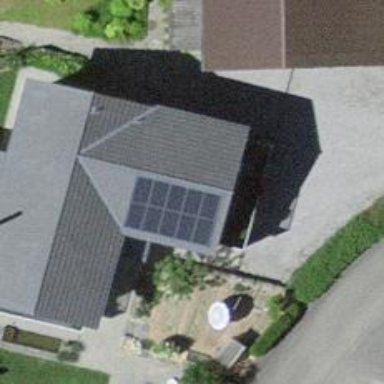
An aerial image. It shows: Solar power generator with photovoltaic panels.